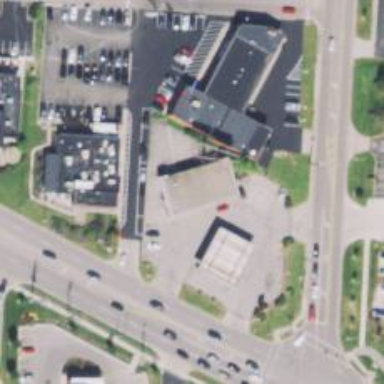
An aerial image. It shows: Convenience shop.